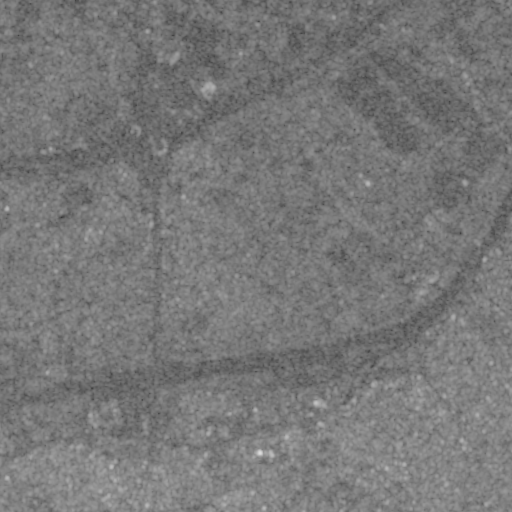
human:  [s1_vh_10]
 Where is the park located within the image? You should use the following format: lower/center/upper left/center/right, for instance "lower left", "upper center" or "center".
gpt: The park is located in the lower center of the image.
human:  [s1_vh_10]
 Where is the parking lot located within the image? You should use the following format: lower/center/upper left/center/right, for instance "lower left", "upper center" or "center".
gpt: The parking lot is located in the lower center of the image.
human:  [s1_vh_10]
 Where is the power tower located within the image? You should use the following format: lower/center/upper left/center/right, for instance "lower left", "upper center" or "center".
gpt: The power tower is located in the upper left of the image.
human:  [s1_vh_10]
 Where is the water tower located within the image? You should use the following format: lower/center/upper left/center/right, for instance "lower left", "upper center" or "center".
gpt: The water tower is located in the lower left of the image.
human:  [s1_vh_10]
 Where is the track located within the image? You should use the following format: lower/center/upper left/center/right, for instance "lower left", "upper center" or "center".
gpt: There is no track in the image.

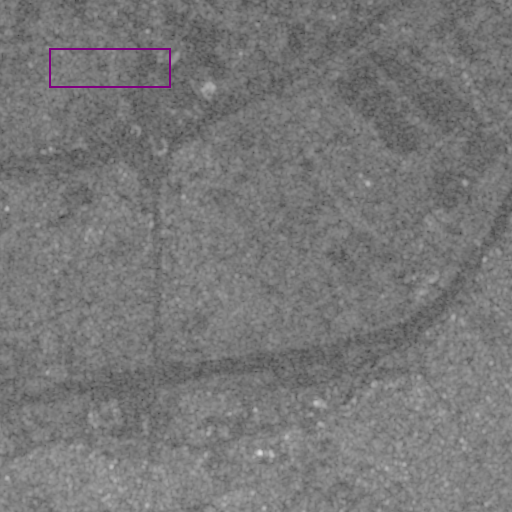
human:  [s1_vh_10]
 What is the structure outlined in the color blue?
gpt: There is no blue outline.
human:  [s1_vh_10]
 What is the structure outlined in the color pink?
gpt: There is no structure outlined in pink.